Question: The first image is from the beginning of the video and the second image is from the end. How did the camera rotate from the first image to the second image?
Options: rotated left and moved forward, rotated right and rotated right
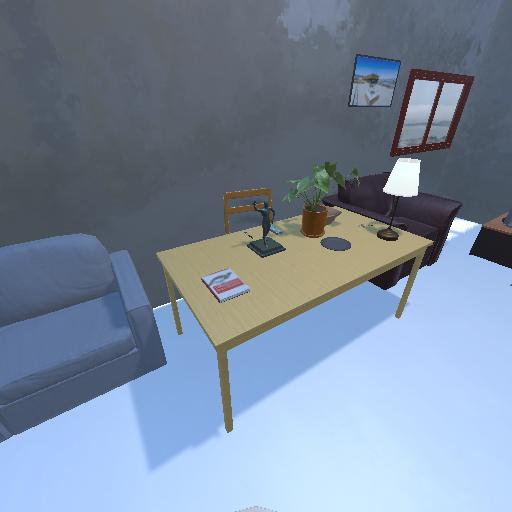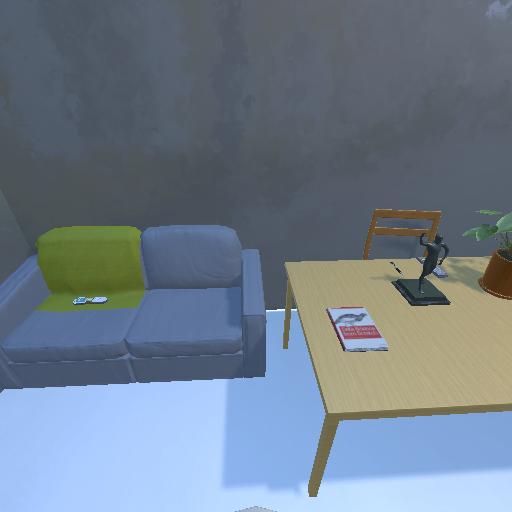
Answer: rotated left and moved forward